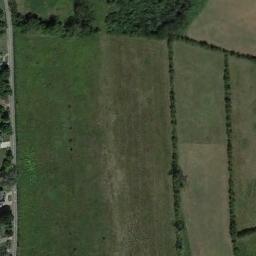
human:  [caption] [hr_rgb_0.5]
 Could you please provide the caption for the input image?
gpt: The entire image is dominated by grass .

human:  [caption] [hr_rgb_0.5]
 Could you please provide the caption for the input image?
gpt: This meadow has different sparsity in different places and some houses are also on the meadow .

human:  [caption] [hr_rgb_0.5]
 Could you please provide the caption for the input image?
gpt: The green rectangular lawn is surrounded by green trees and there is a road next to it .

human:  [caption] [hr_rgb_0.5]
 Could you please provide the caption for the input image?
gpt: Many trees are on the meadow .

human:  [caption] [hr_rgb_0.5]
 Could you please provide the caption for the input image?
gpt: There are many green trees around the green meadow .